Question: How would I make the cells, below the one that I drag, go down, making a space for insertion?
<URL>.
I expect it to behave like following:

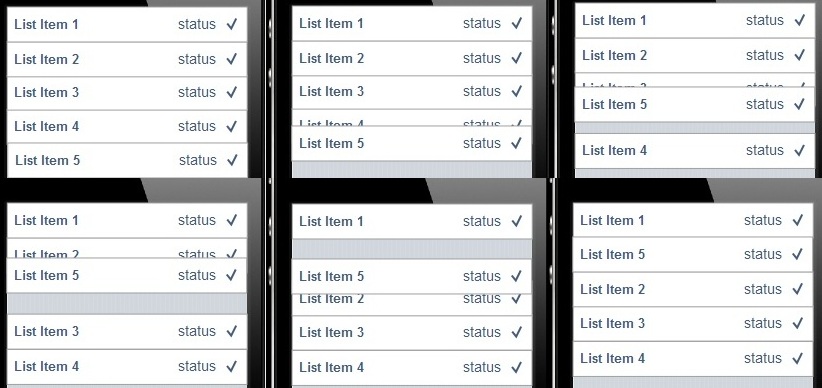
Answer: <URL>
As the cell moves, you detect which row is beneath, and move the table view's cells accordingly (e.g. with 'moveRowAtIndexPath:toIndexPath:')